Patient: sex F, age 51
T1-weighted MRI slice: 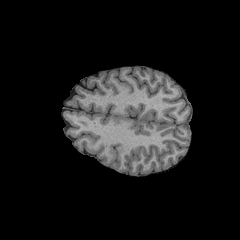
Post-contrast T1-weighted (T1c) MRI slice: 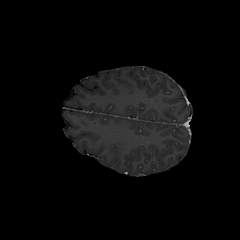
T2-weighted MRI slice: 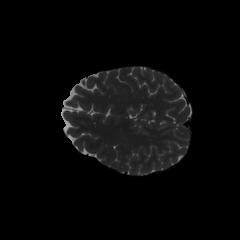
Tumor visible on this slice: no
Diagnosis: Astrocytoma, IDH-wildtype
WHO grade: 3